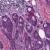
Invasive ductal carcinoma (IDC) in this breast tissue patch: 1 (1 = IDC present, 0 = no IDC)